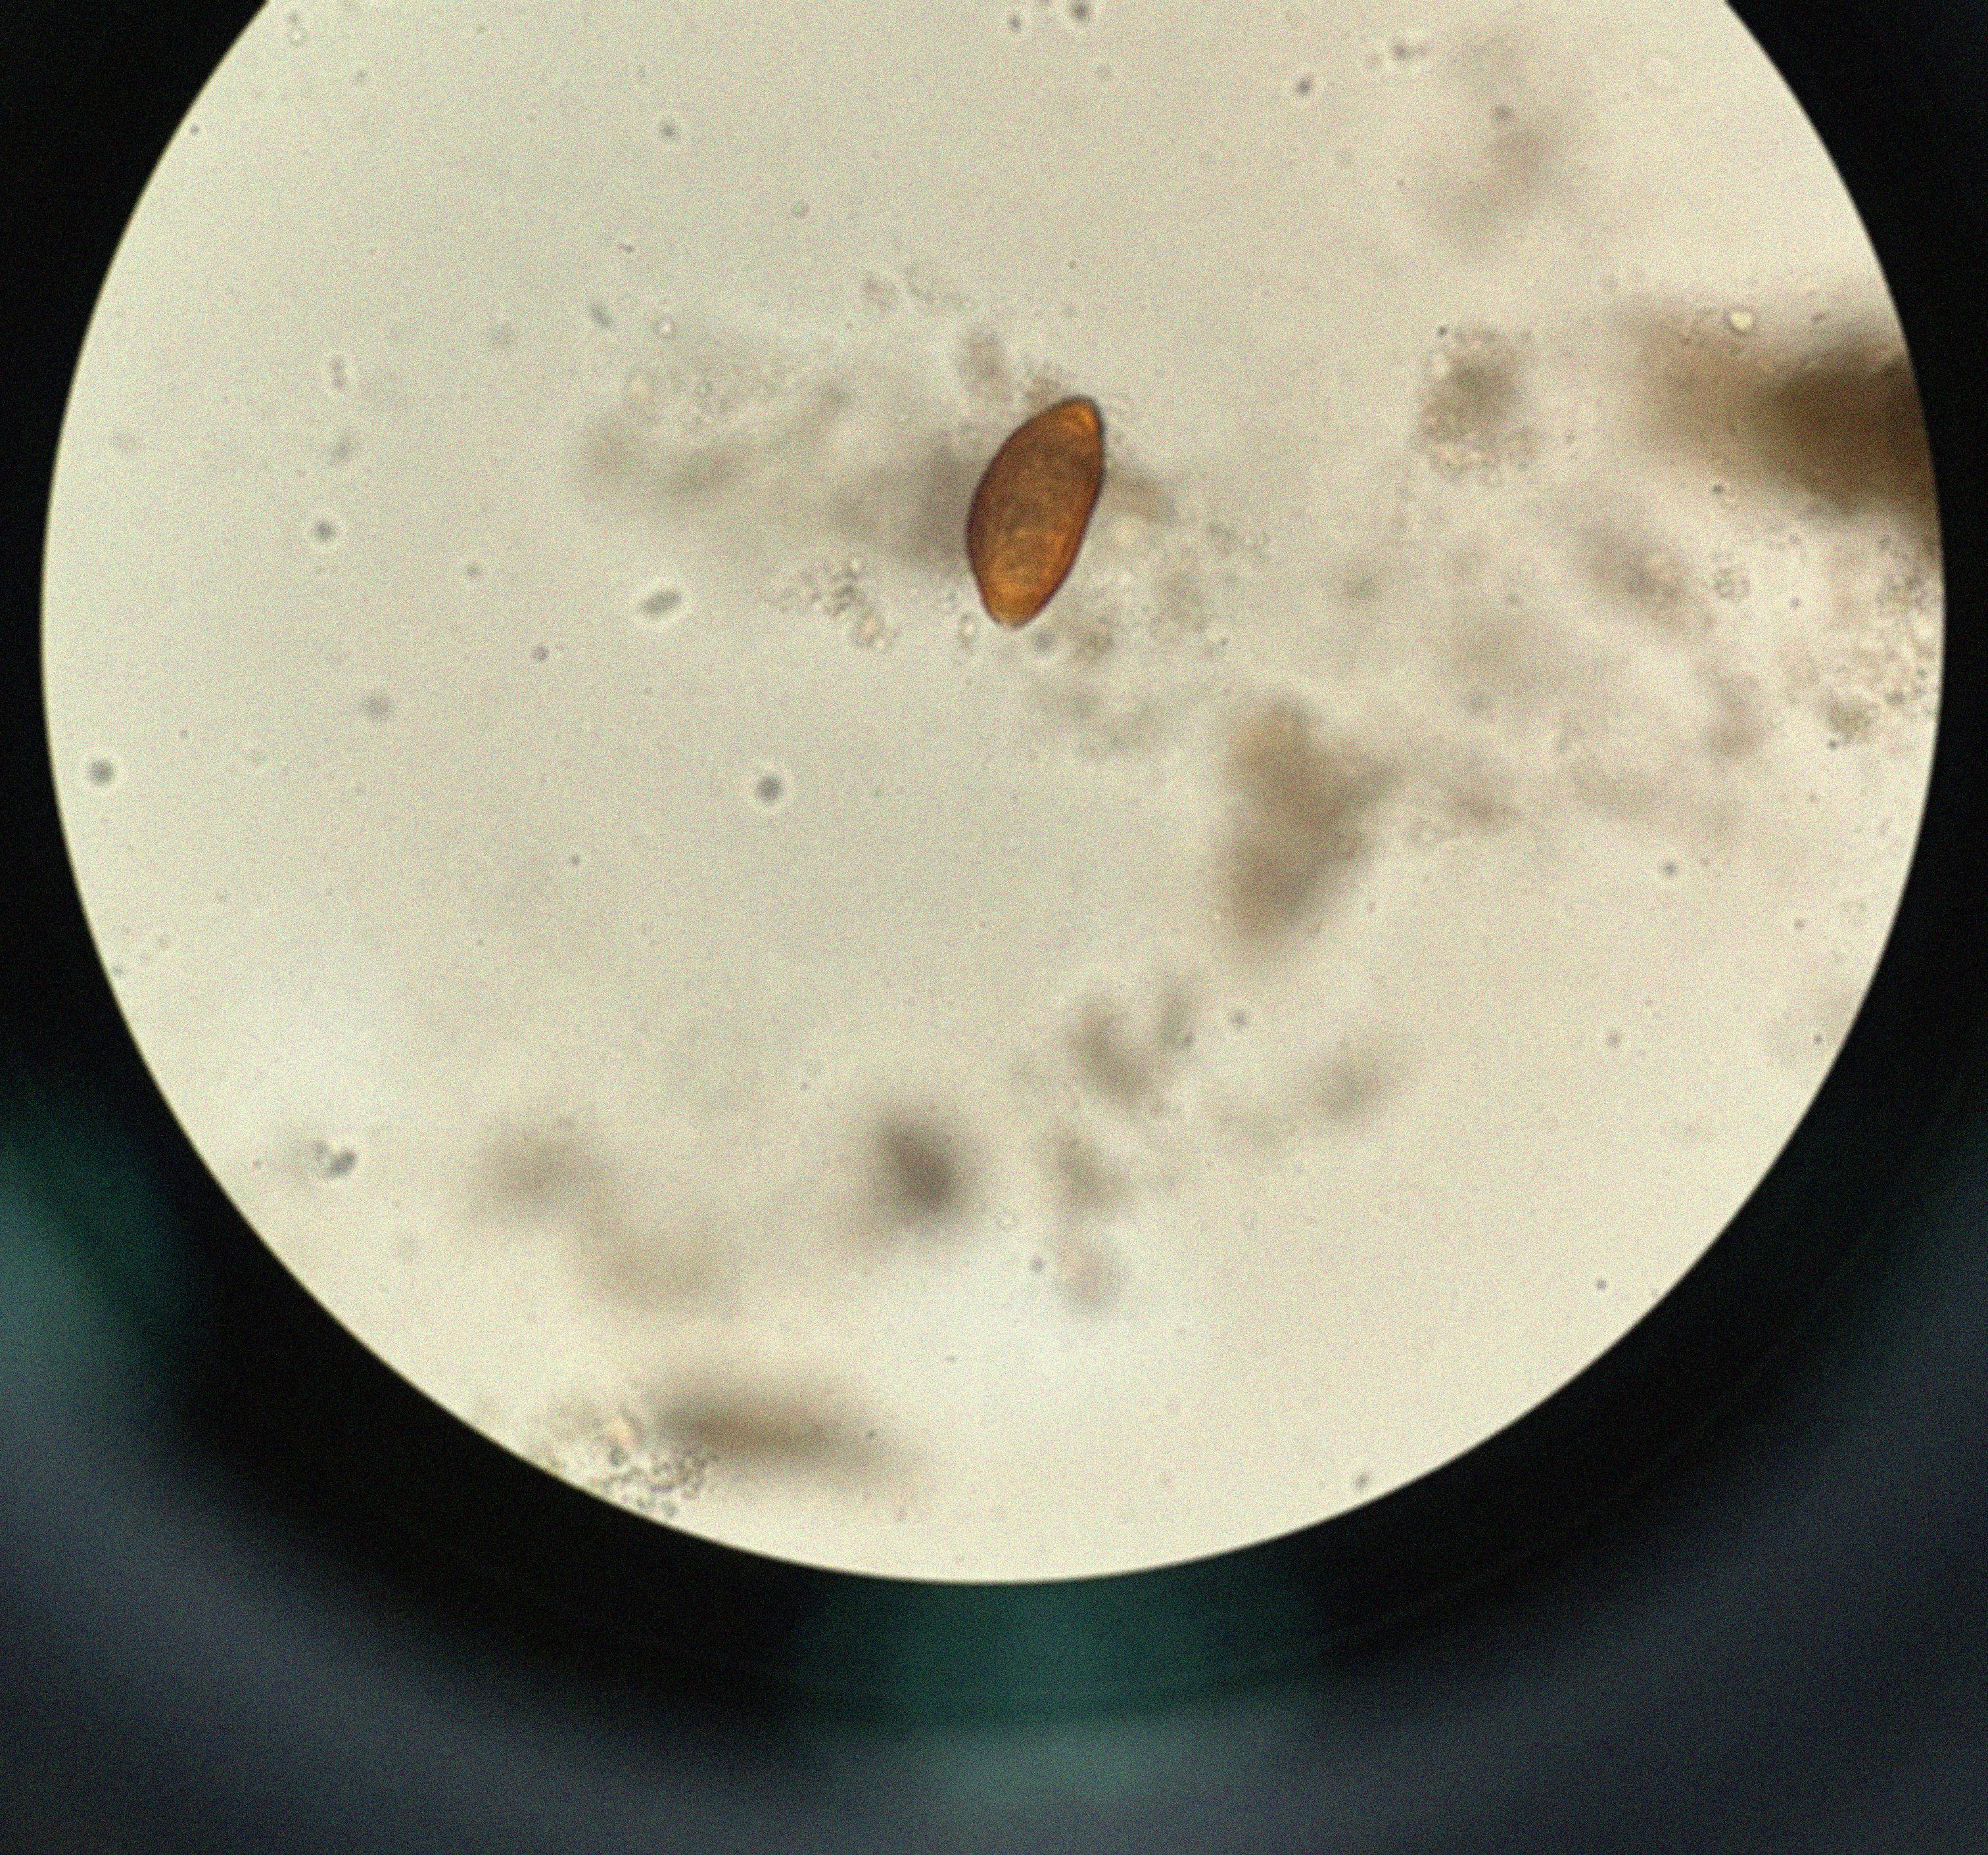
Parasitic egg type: Trichuris trichiura